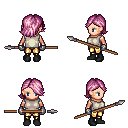
a pixel art fantasy rpg character, female body template, human, light skin, white sleeveless shirt, gold greaves, pink swoop hairstyle, metal gloves, black shoes, spear, four views (front, back, left, right), 2x2 character sprite sheet, small pixel art, hard edges, no anti-aliasing